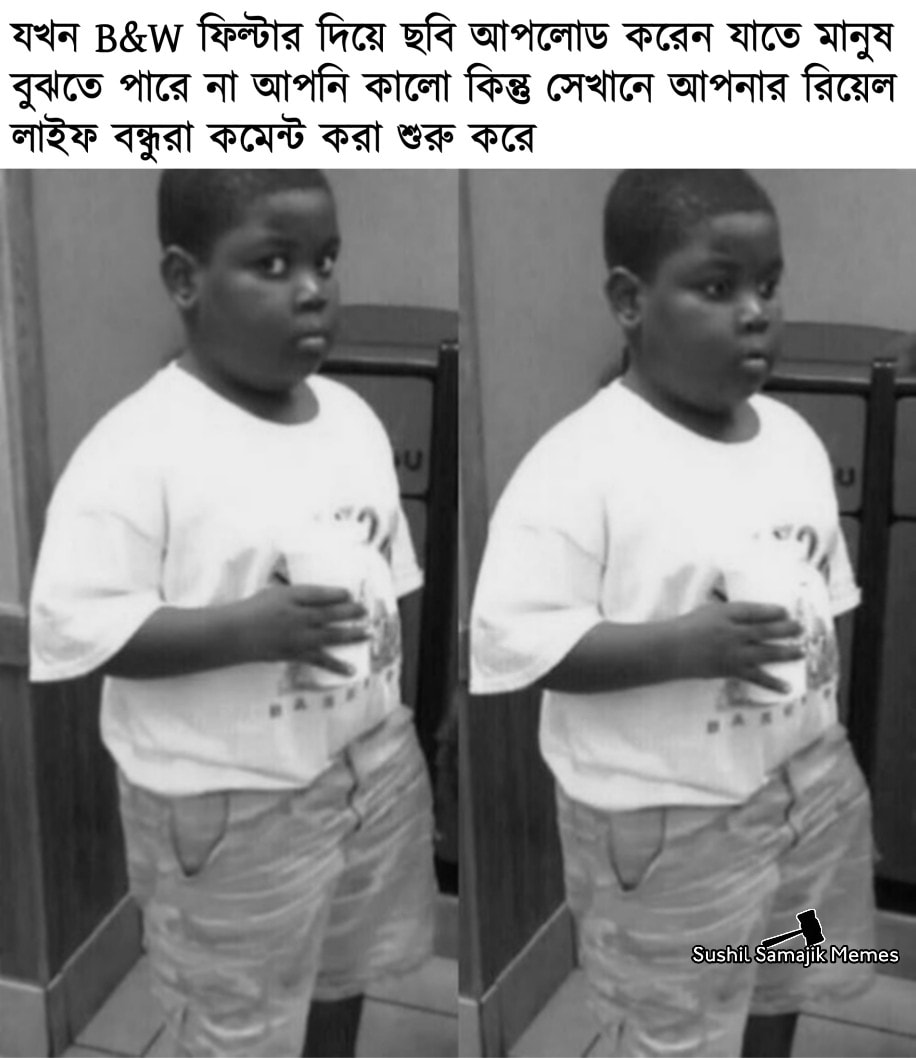
Caption: যখন B & W ফিল্টার দিয়ে ছবি আপলোড করেন যাতে মানুষ বুঝতে পারে না আপনি কালো কিন্তু সেখানে আপনার রিয়েল লাইফ বন্ধুরা কমেন্ট করা শুরু করে
Label: non-hate